Question: I'm trying to come up with an SQL which gets every
- - - - - -
I'm having trouble with getting the name of the top player based on the rating.

# SQLFiddle Demo
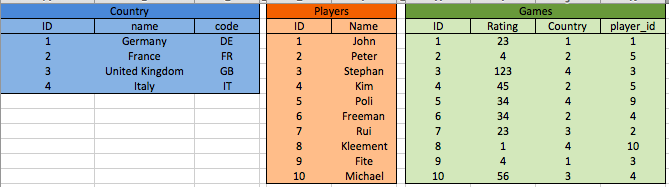
Answer: '''
SELECT x.Country AS CountryName,
x.Code,
a.totalCount as NumberOfGames,
y.Name AS PlayersName,
y.ID AS PlayersID,
a.totalRating
FROM (
SELECT player_ID, Country, COUNT(*) totalCount, SUM(Rating) totalRating
FROM Games
GROUP BY player_ID, Country
) a
INNER JOIN
(
SELECT Country, Max(totaLRating) maxRating
FROM
(
SELECT player_ID, Country, SUM(Rating) totalRating
FROM Games
GROUP BY player_ID, Country
) s
GROUP BY Country
) b ON a.Country = b.Country AND
a.totalRating = b.maxRating
INNER JOIN Country x
ON a.Country = x.ID
INNER JOIN Players y
ON a.player_ID = y.ID
'''
- <URL>